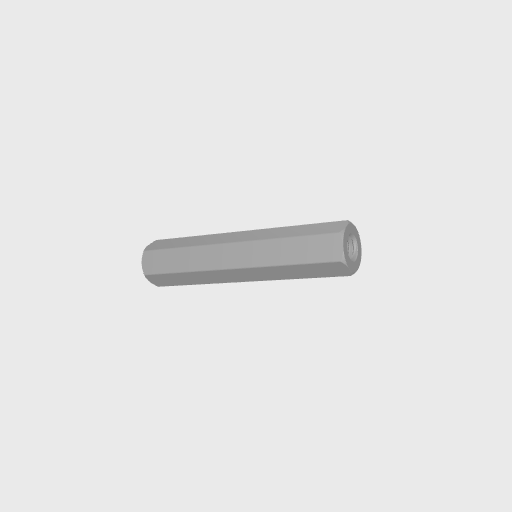
Part: Standoff8RID36